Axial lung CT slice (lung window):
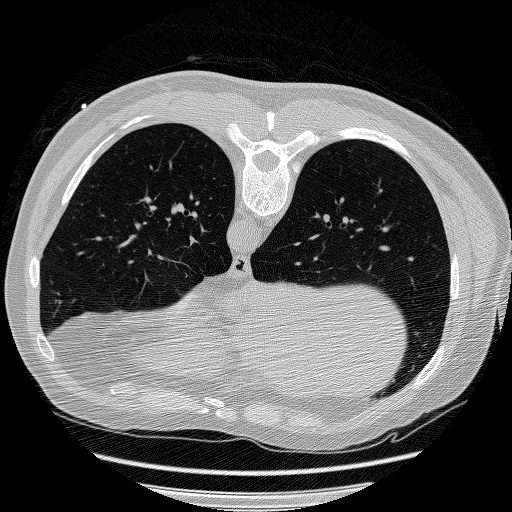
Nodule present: no